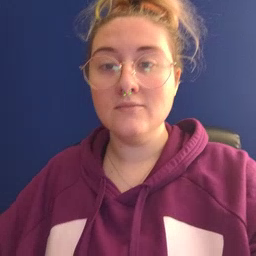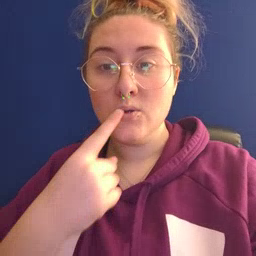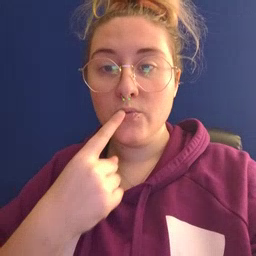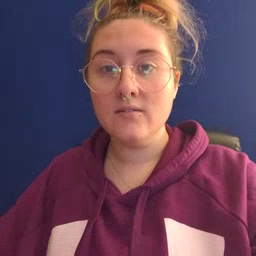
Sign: tooth